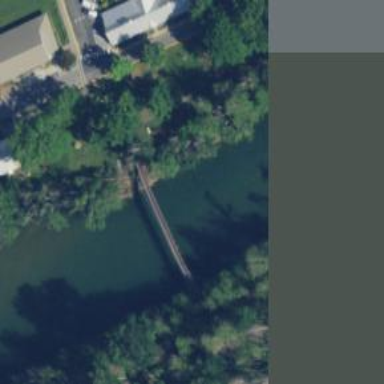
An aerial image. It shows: Suspension bridge over path.